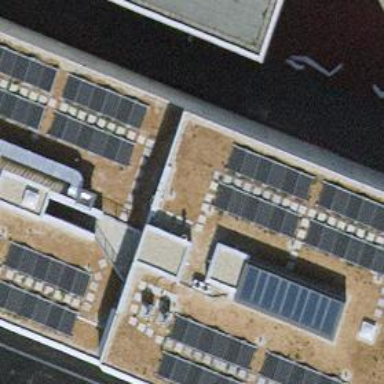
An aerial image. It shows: Hotel building with flat roof.